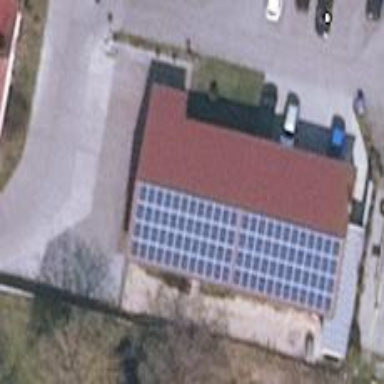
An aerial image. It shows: Veterinary facility.